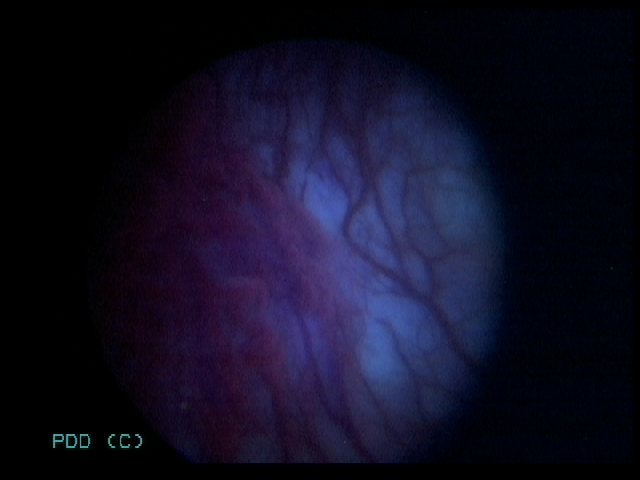
Modality: BLC
Class: Malignant
Subclass: LowGradePapillary
Secondary subclass: HighGradePapillary
Lesion: L2
Stage: Ta
Morphology: Papillary
Bladder cancer association: Yes